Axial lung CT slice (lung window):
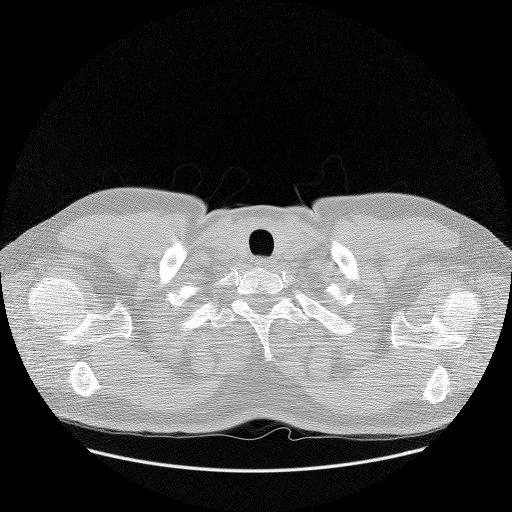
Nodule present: no